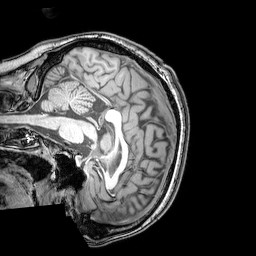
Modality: T1w
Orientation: sagittal
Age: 22
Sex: male
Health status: healthy
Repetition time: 0.081 s
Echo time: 0.037 s